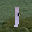
Label: 1